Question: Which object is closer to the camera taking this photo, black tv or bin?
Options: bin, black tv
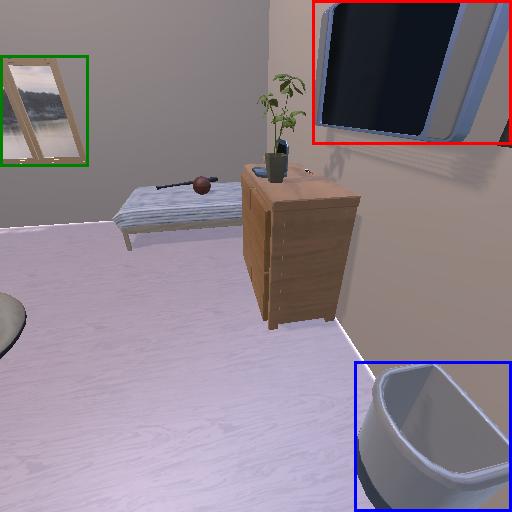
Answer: bin